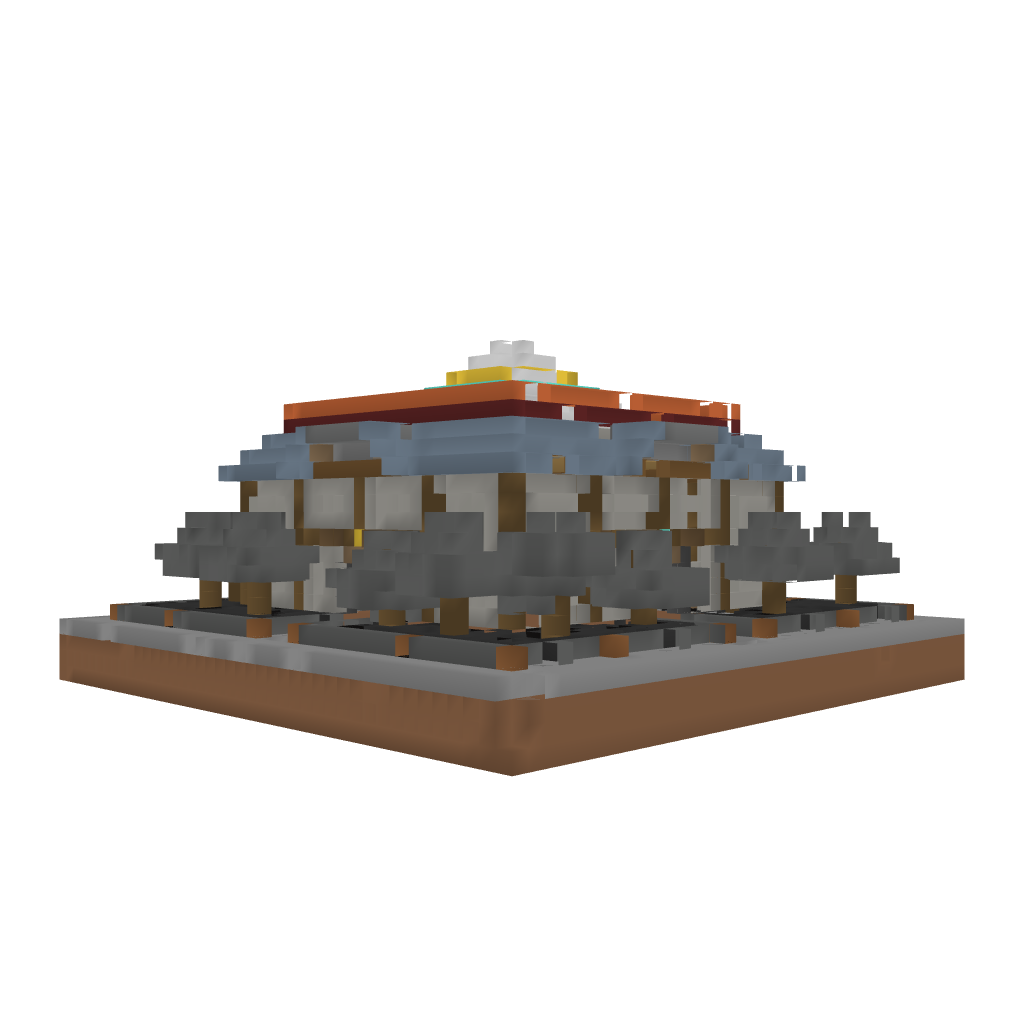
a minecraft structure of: FiretopGames Submission